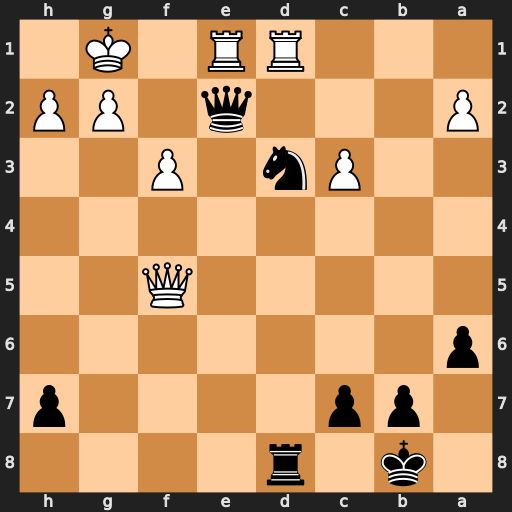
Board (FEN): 1k1r4/1pp4p/p7/5Q2/8/2Pn1P2/P3q1PP/3RR1K1
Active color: b
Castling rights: -
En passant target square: -
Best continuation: Qf2+ Kh1 Nxe1 Rxd8+ Ka7 Qc5+ Qxc5